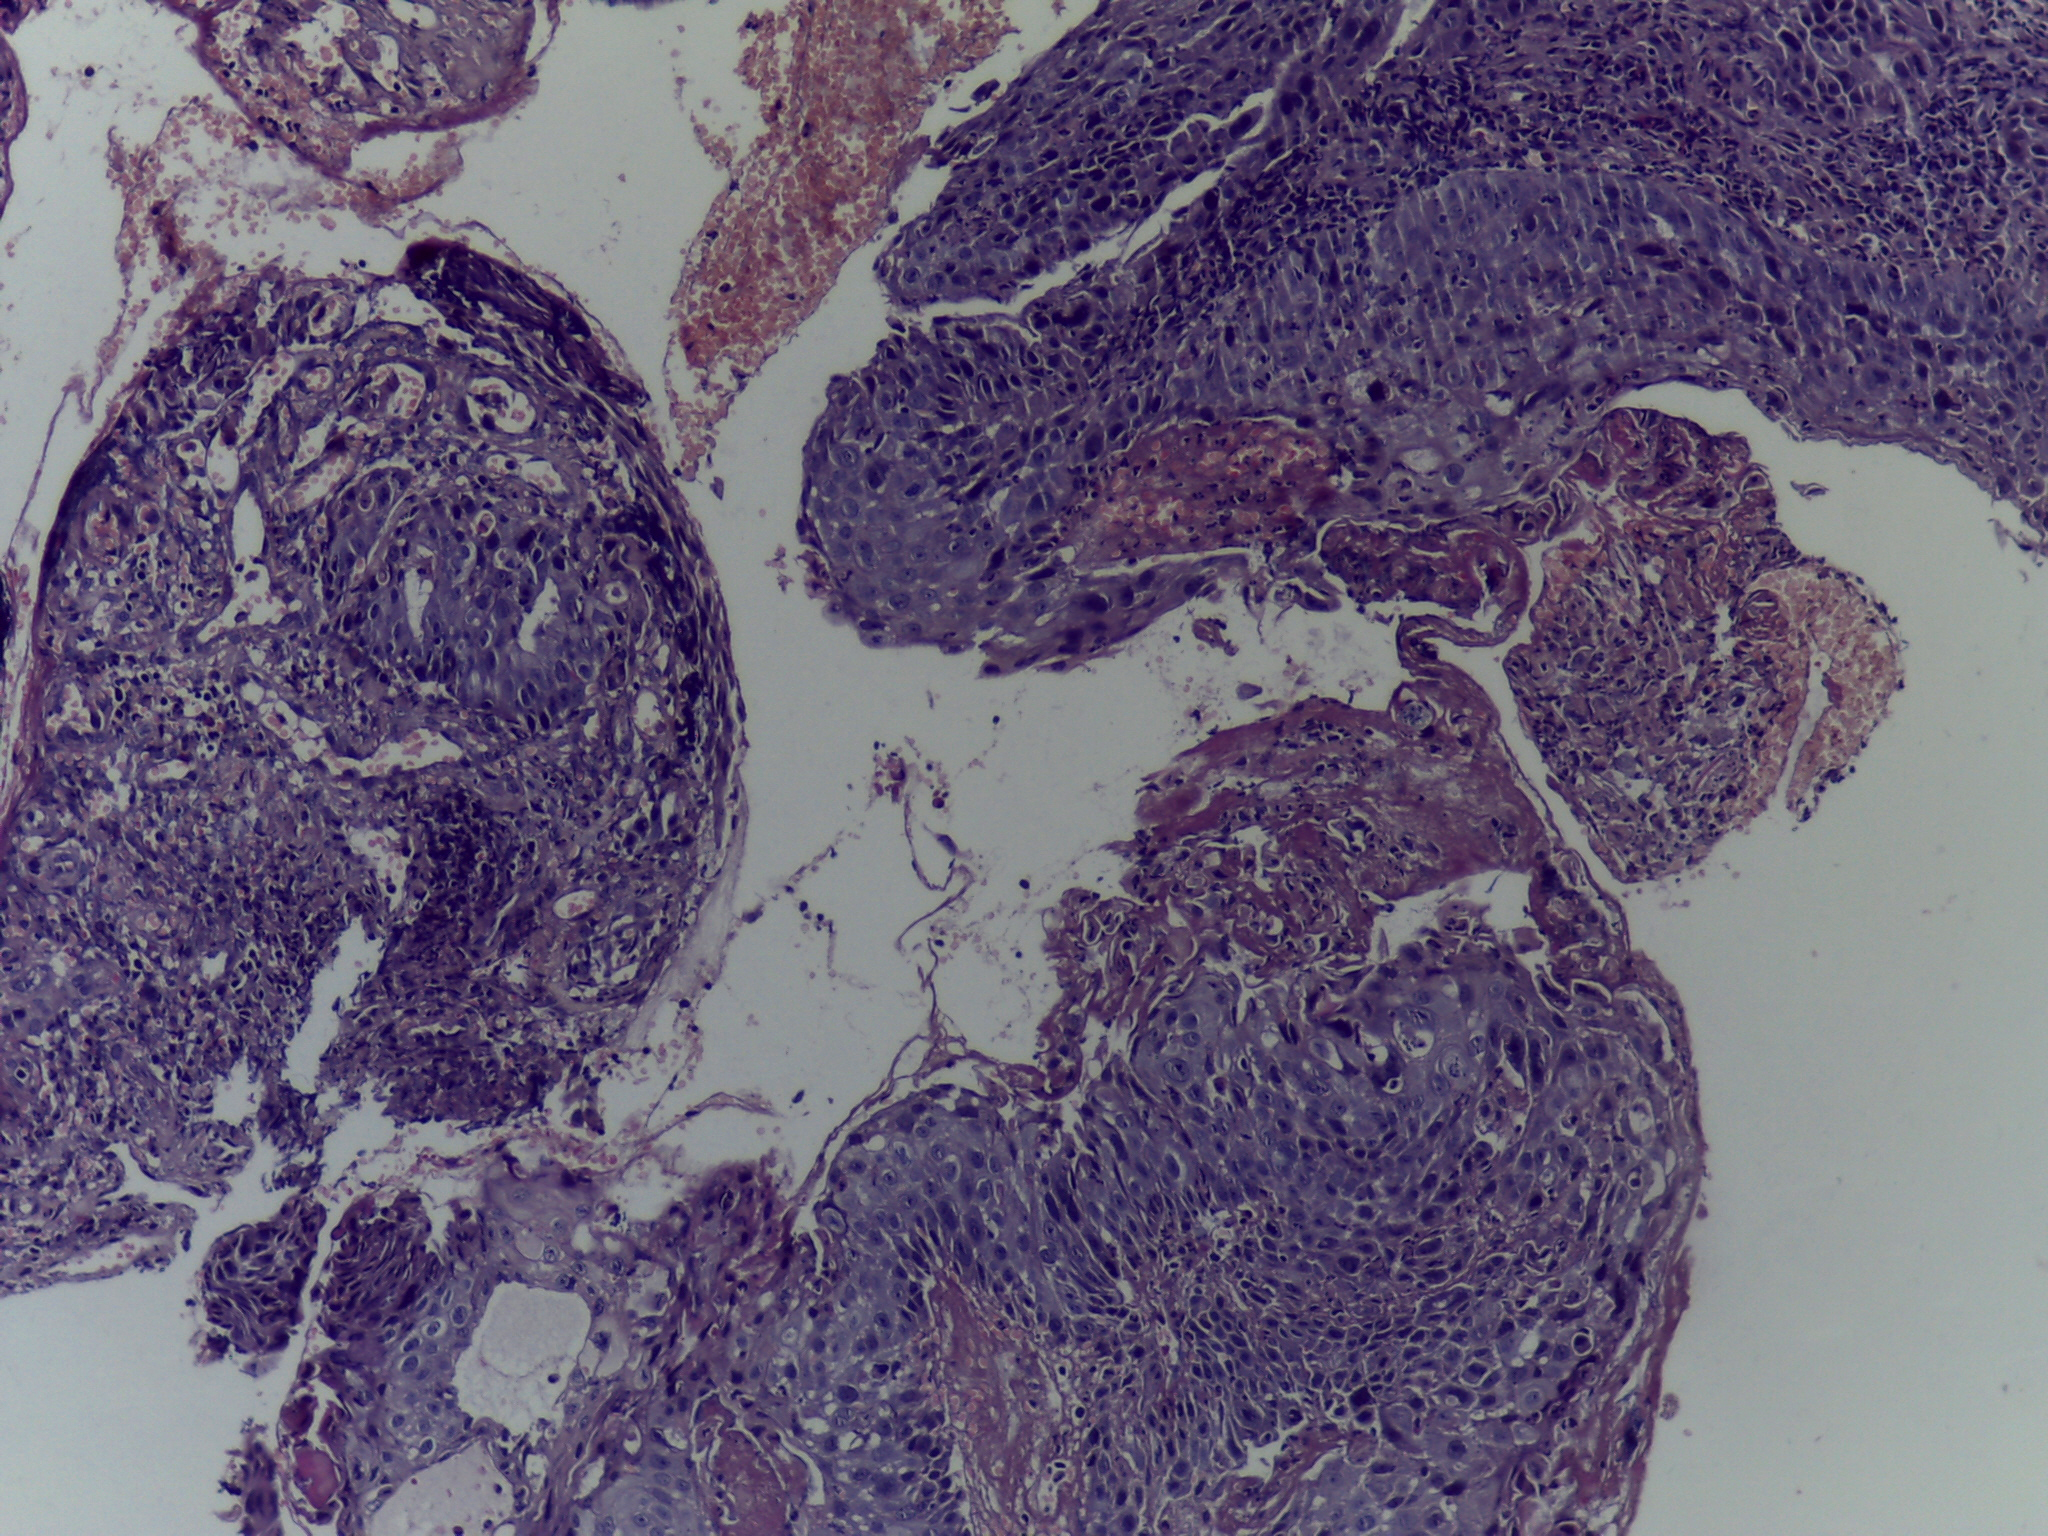
Diagnosis: OSCC